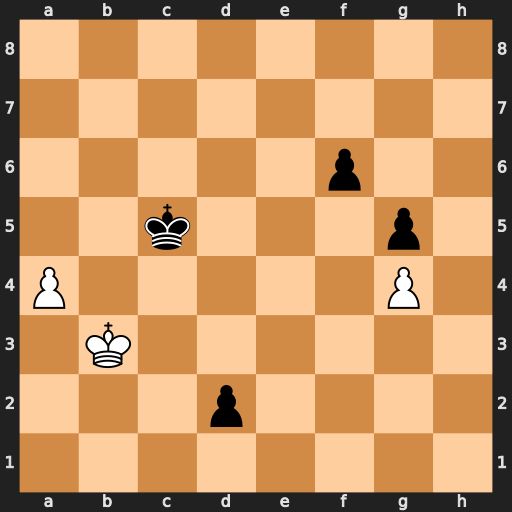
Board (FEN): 8/8/5p2/2k3p1/P5P1/1K6/3p4/8
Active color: w
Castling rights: -
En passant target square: -
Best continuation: Kc2 d1=Q+ Kxd1